Question: For some reason, when zooming in and out with a svg marker that's defined using a path, the marker isn't aligned correctly to it's position. This is evident in <URL>.
Interestingly, if we use one of the <URL>, this does not appear to be a problem.
I am using this svg path as my marker and it also suffers from the alignment issues:
'''
M 256,480c-84.828,0-153.6-68.157-153.6-152.228c0-84.081, 153.6-359.782, 153.6-359.782s 153.6,275.702, 153.6,359.782C 409.6,411.843, 340.828,480, 256,480z M 255.498,282.245c-26.184,0-47.401,21.043-47.401,46.981c0,25.958, 21.217,46.991, 47.401,46.991c 26.204,0, 47.421-21.033, 47.421-46.991 C 302.92,303.288, 281.702,282.245, 255.498,282.245z
'''
What is the cause of this problem?
---
Thanks to MrUpsidown for solving the problem. The SVG needs to have its anchor point at (0,0) of the canvas.
See this image (I am using illustrator, but any other svg editing app should do):

Updated fiddle here: <URL>
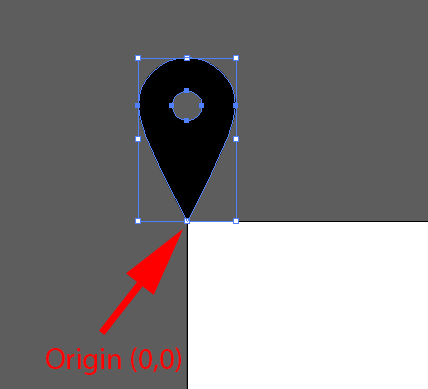
Answer: You have to define the anchor point of your SVG marker.
See the documentation: <URL>
It can be tricky to find the right point but it usually is among the values of your path when using a symetric symbol and if you want to anchor it on a path edge.
'''
var icon = {
path: "M 256,480c-84.828,0-153.6-68.157-153.6-152.228c0-84.081, 153.6-359.782, 153.6-359.782s 153.6,275.702, 153.6,359.782C 409.6,411.843, 340.828,480, 256,480z M 255.498,282.245c-26.184,0-47.401,21.043-47.401,46.981c0,25.958, 21.217,46.991, 47.401,46.991c 26.204,0, 47.421-21.033, 47.421-46.991 C 302.92,303.288, 281.702,282.245, 255.498,282.245z",
fillColor: '#FFFF00',
fillOpacity: .6,
anchor: new google.maps.Point(255.498,-26.204),
strokeWeight: 0,
scale: .25,
rotation: 180
}
'''
<URL>
I have added the default marker for reference.